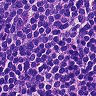
Metastatic tissue present: no